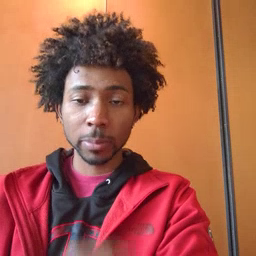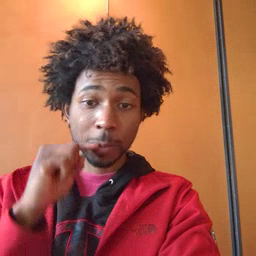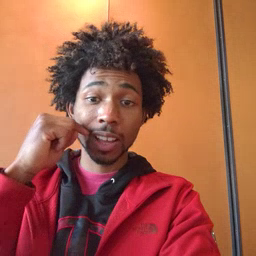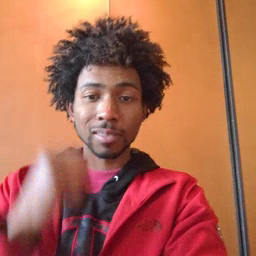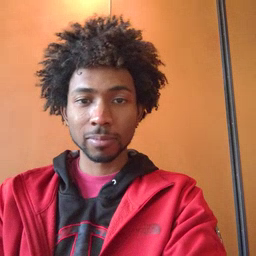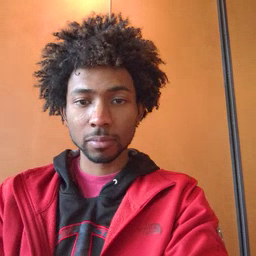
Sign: smile